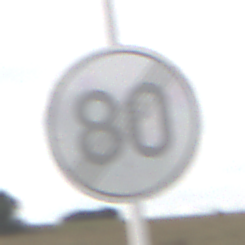
Verkehrszeichen: EndeGeschwindigkeit80
Umgebung: Outdoor, Nature
Tageszeit: Midday
Wetter: PartlyCloudy
Licht: Natural
Jahreszeit: NotSpecified
Kontrast: MediumContrast